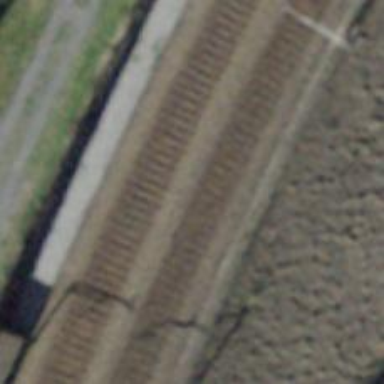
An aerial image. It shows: Single railway track with electrified contact line.